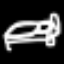
Label: bed